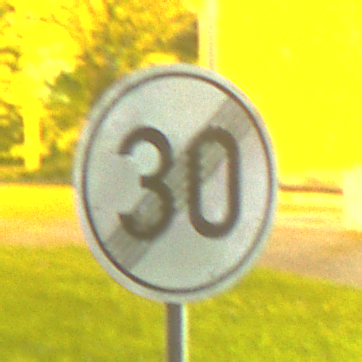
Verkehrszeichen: EndeGeschwindigkeit30
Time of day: Night
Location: Outdoor (Urban)
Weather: PartlyCloudy
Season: NotSpecified
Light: Artificial